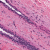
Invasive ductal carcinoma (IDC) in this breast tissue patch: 0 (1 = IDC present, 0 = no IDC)